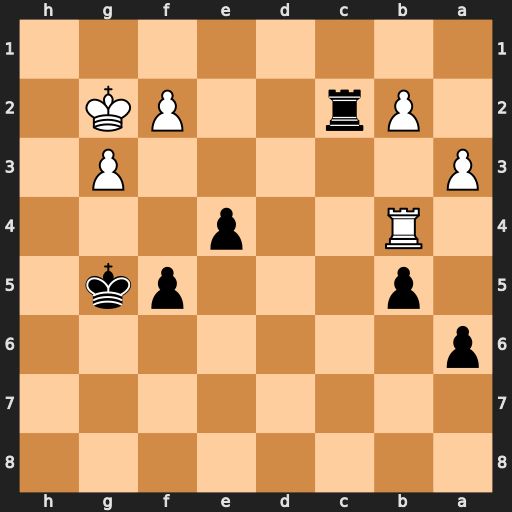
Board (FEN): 8/8/p7/1p3pk1/1R2p3/P5P1/1Pr2PK1/8
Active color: b
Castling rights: -
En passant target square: -
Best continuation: e3 Rb3 Rxf2+